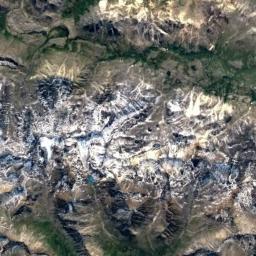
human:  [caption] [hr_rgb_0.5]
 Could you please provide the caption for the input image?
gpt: The snowberg is covered with glaciers and vegetation and the snowberg also is partly exposed .

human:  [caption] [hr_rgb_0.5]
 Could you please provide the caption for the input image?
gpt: The snow berg is consist of bare land and white snow .

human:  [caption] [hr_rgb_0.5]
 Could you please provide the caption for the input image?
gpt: Only the peaks of the snow-capped mountains are covered with snow .

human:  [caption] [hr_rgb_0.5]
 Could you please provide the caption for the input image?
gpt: There is snow on the part of the snowberg .

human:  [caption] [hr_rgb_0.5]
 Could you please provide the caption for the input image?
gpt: There are some snow on the snowberg .